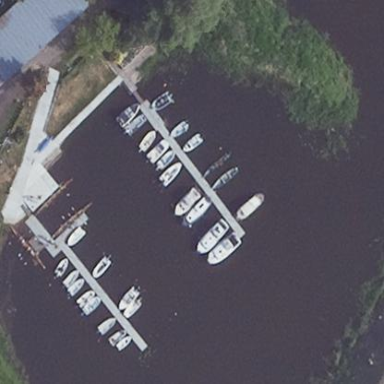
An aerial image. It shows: Marina on leisure land.